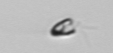
Label: Pyramimonas